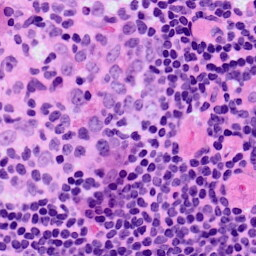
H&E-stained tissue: LymphNode